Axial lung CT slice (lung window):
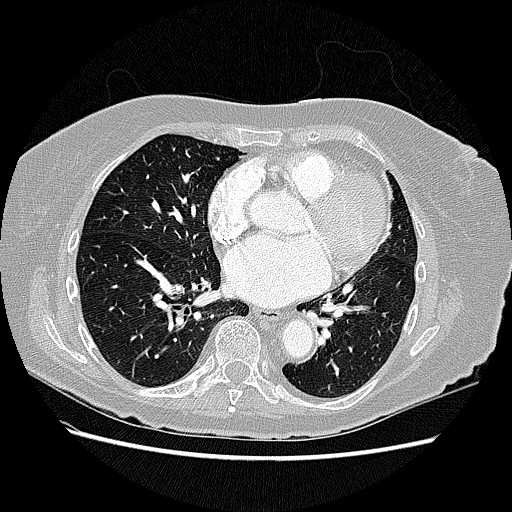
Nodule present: no